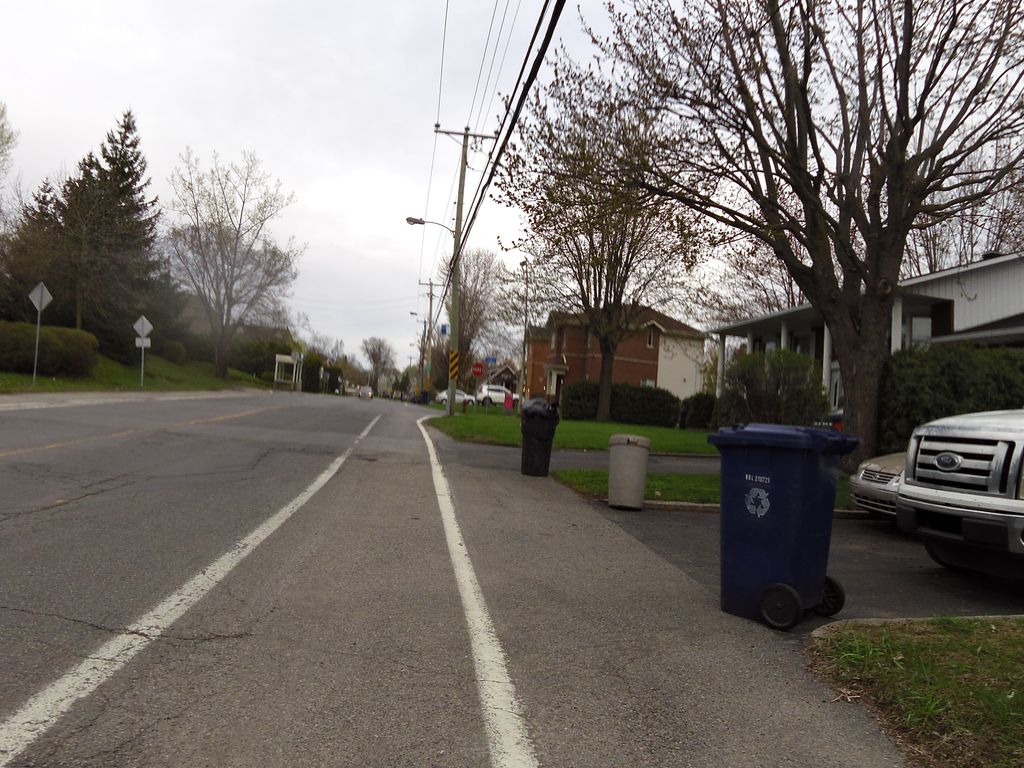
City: montreal